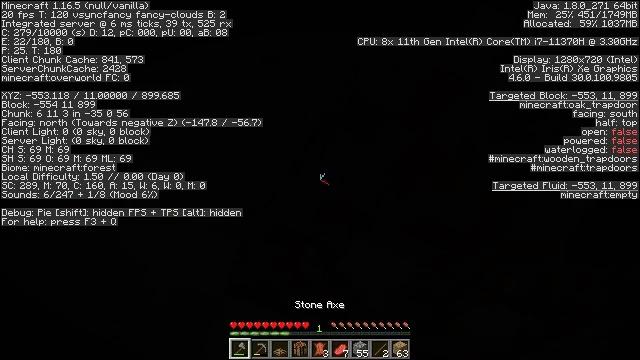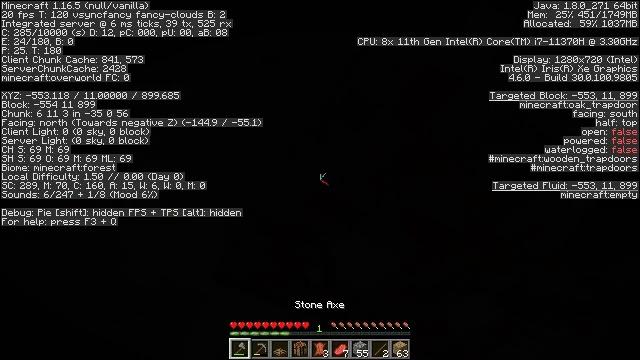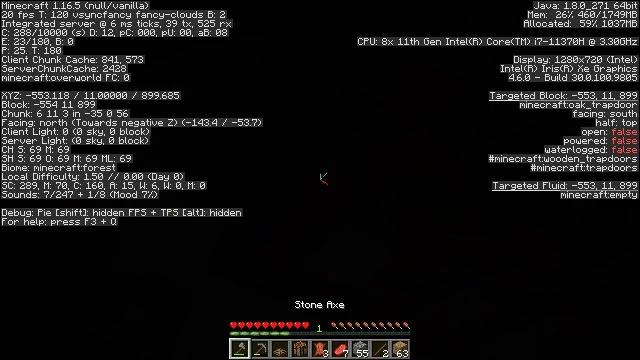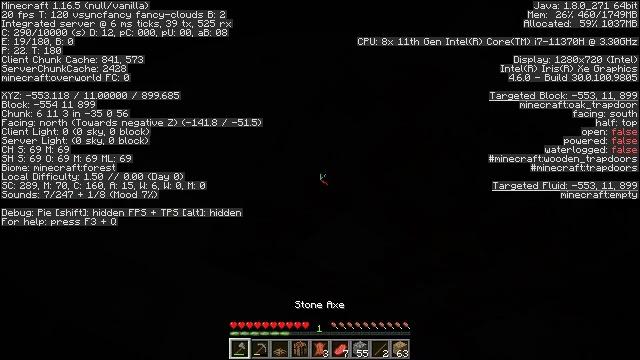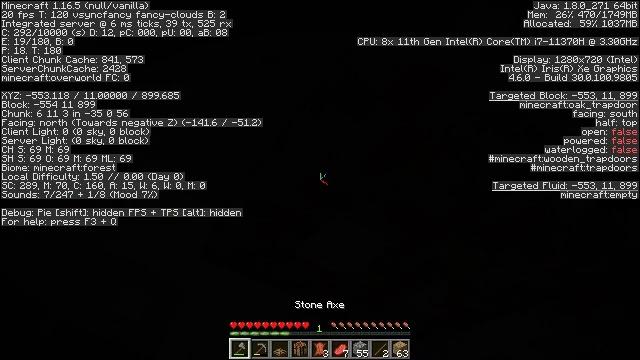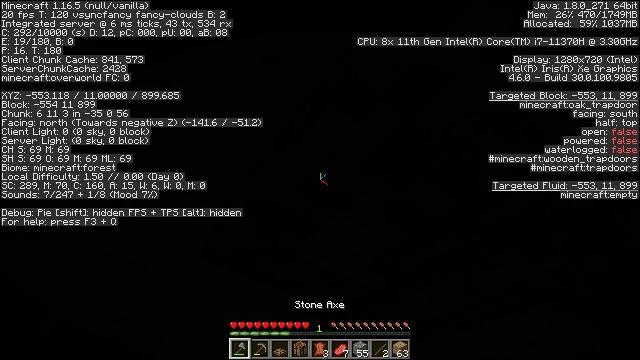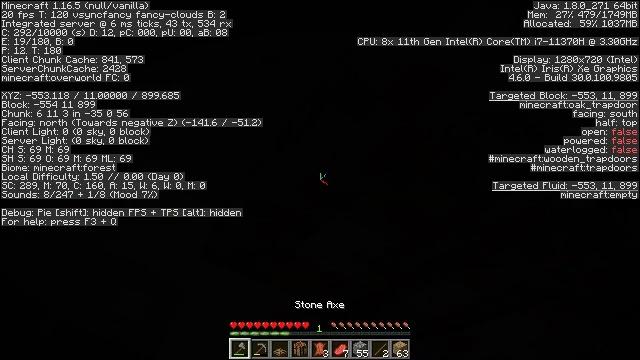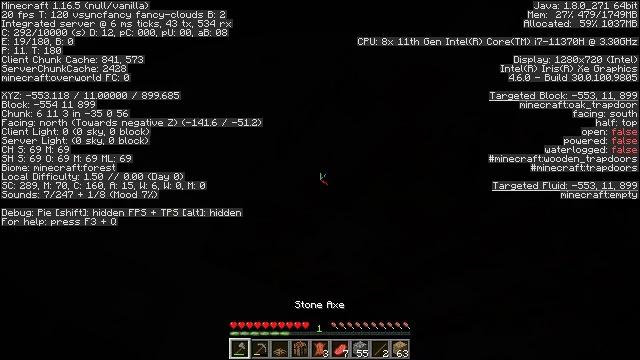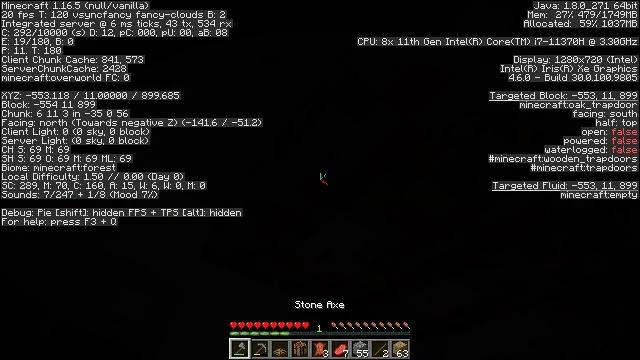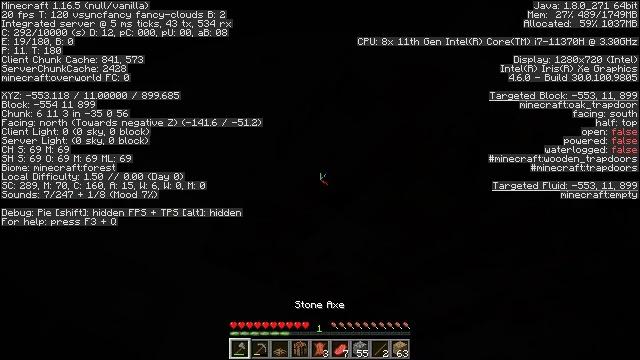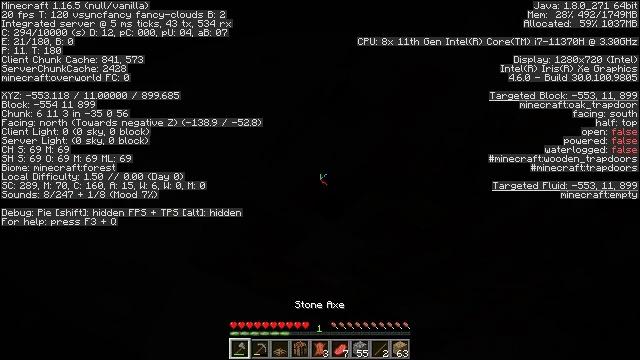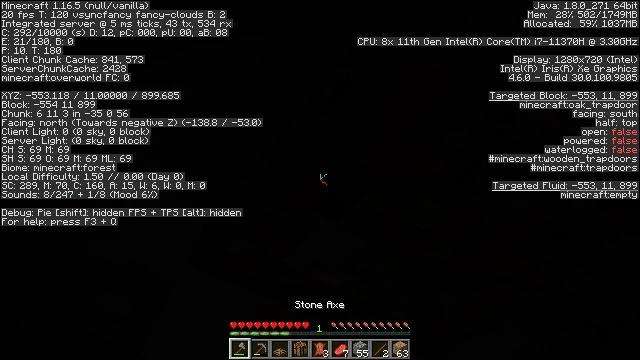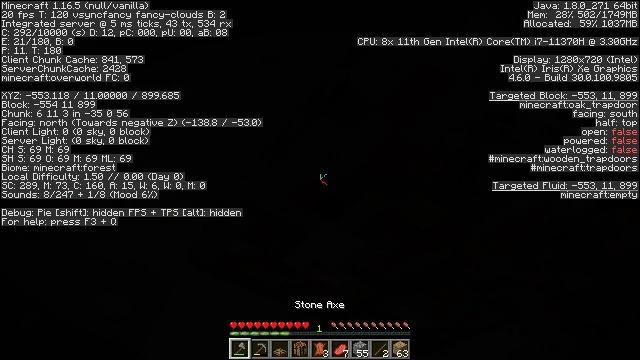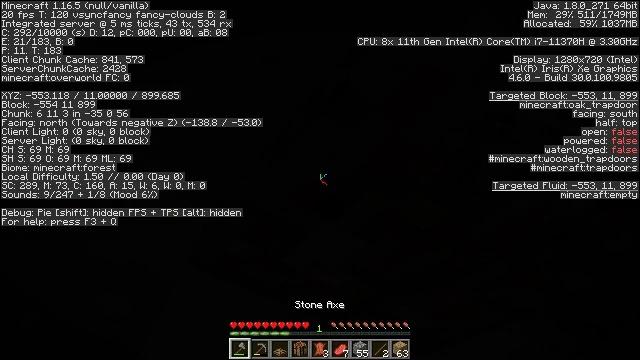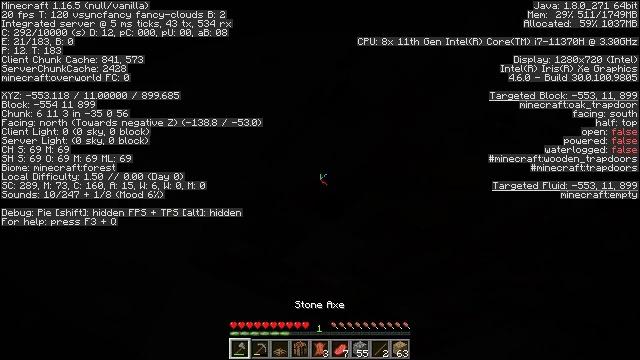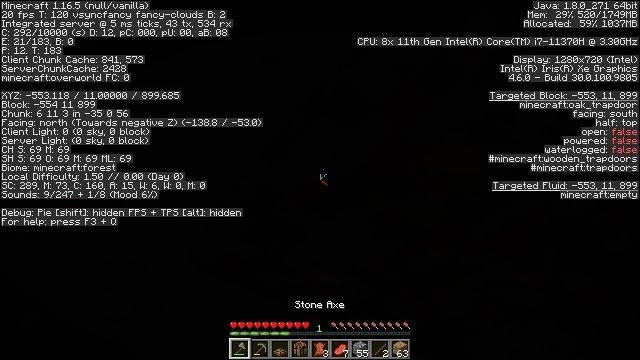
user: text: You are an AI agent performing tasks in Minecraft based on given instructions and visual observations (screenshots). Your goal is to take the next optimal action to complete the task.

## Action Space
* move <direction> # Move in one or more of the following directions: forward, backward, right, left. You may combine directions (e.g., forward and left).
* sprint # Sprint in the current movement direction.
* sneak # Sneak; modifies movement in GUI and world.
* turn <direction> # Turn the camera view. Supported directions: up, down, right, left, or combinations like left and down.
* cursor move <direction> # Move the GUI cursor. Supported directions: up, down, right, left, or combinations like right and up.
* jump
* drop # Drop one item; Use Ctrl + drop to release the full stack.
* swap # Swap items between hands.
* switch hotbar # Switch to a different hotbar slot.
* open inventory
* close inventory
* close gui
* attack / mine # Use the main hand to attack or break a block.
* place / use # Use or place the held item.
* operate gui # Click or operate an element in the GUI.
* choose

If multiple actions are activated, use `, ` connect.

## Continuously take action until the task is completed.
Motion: motion action
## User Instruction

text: Remove the oak trapdoor from its place.
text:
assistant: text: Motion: turn right and down, attack / mine
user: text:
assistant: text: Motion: turn right and down, attack / mine
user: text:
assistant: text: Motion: turn right and down, attack / mine
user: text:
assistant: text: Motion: attack / mine
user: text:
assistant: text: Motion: attack / mine
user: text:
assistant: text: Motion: attack / mine
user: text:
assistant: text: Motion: attack / mine
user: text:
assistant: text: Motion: attack / mine
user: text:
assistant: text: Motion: attack / mine
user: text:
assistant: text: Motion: turn right and up, attack / mine
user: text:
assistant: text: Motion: attack / mine
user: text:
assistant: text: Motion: attack / mine
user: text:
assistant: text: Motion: attack / mine
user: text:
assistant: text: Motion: attack / mine
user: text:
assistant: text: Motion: attack / mine
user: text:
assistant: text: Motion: attack / mine
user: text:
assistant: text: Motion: attack / mine
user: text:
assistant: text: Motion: attack / mine
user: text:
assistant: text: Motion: attack / mine
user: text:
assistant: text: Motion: attack / mine
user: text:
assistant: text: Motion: attack / mine
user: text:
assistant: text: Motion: no_op